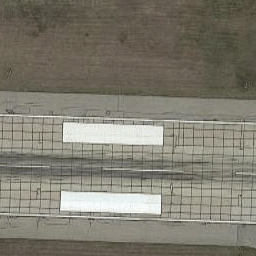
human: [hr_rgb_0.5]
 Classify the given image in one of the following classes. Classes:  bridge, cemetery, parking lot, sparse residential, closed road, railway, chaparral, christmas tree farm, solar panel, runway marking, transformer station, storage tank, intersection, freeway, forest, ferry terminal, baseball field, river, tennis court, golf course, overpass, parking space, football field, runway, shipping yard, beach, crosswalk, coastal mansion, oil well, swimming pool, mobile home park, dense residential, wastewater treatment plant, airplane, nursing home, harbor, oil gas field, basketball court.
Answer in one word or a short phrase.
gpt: runway